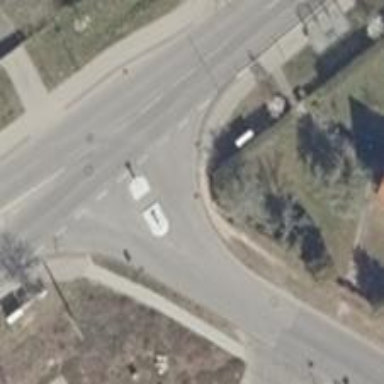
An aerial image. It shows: Unmarked crossing with pedestrian island.